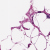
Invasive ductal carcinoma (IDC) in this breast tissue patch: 0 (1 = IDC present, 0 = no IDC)